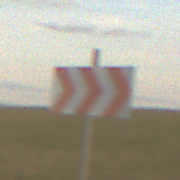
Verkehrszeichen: RichtungstafelnInKurvenGrossLinks
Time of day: SunriseSunset
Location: Outdoor (Nature)
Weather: PartlyCloudy
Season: NotSpecified
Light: Natural